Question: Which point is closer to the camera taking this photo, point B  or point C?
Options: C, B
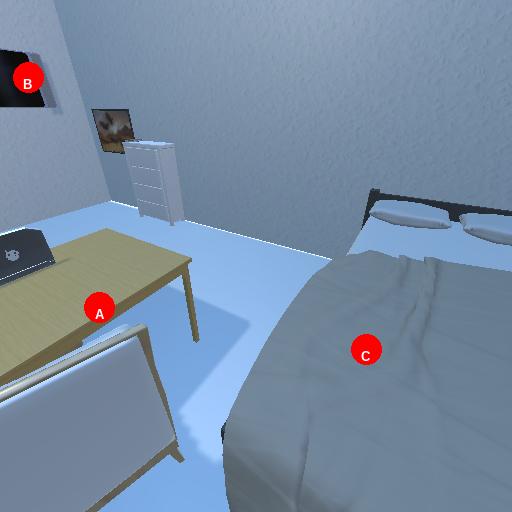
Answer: C